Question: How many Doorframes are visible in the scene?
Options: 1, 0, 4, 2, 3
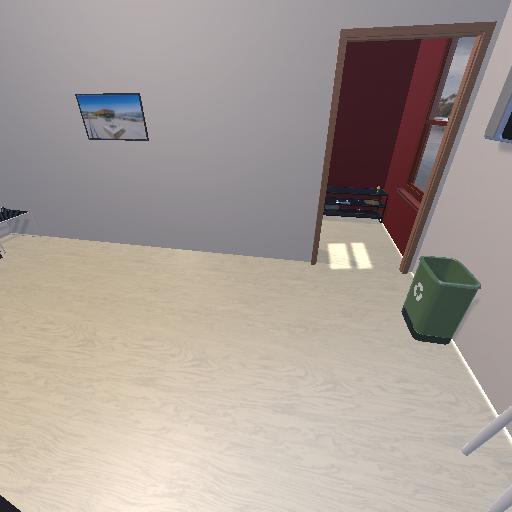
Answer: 1